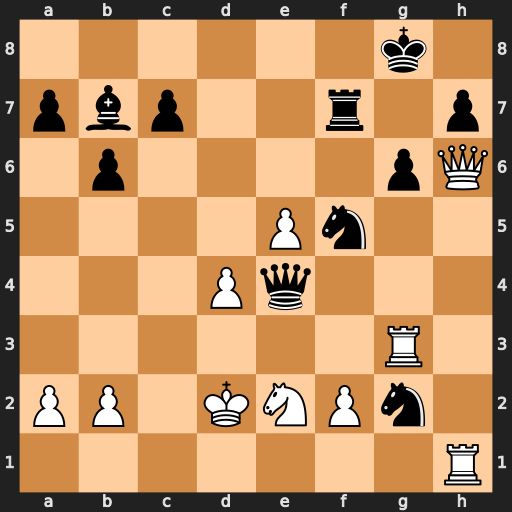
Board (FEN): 6k1/pbp2r1p/1p4pQ/4Pn2/3Pq3/6R1/PP1KNPn1/7R
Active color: w
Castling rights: -
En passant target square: -
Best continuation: Rxg6+ Rg7 Qxh7+